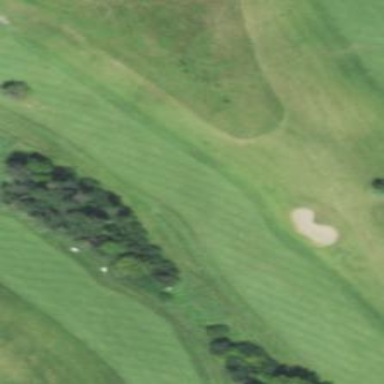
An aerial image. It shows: Golf fairway surrounded by grass.